Question: I have implemented CalendarView in my Android App. I have a strange issue on selection of the date. The month is showing April 2015 in the top but the toast is showing 1/3/2015? If I Scroll May 2015 the toast shows 1/4/2015. The month is always a previous month.
I am doing something like this:
'''
calendar =(CalendarView) findViewById(R.id.calendarforstart);
calendar.setShowWeekNumber(false);
calendar.setFirstDayOfWeek(2);
calendar.setOnDateChangeListener(new OnDateChangeListener()
{
@Override
public void onSelectedDayChange(CalendarView view, int year, int month, int day)
{
Toast.makeText(getApplicationContext(), day + "/" + month + "/" + year, Toast.LENGTH_LONG).show();
}
});
'''
Please check the snapshot:

Did you notice in the top it shows April 2015 but the below the toast shows 1/3/2015.. Why is this happening?
Can anybody help me fix this?
Thanks!
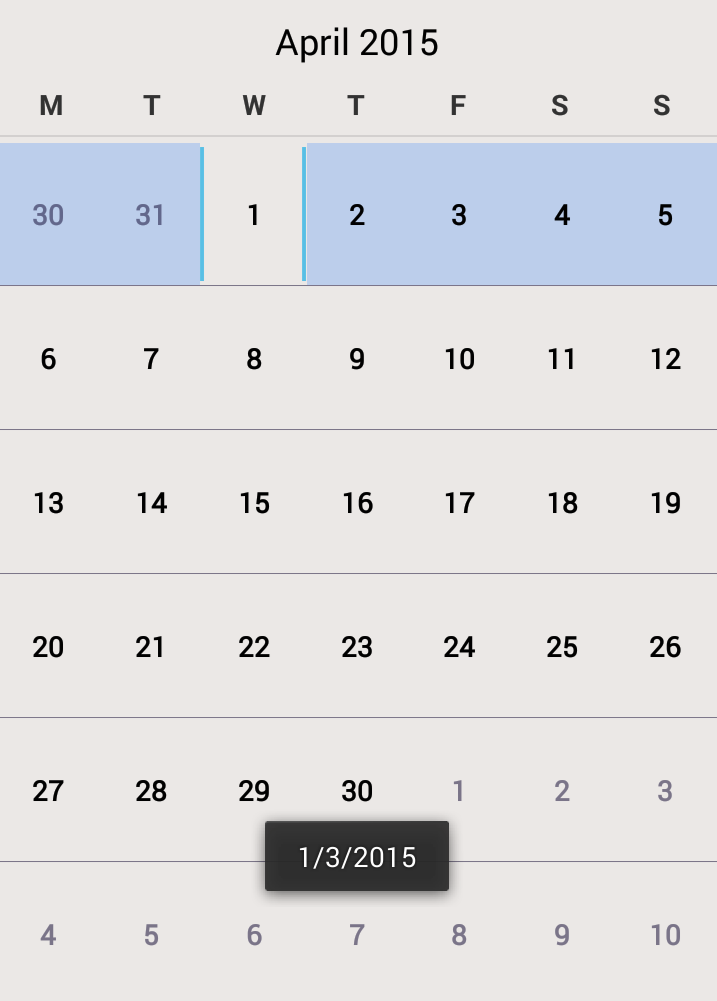
Answer: Month start with 0. so 'jan-dec' is like '0-11'
you need to change it to 'month+1'
'''
Toast.makeText(getApplicationContext(), day + "/" + (month+1) + "/" + year, Toast.LENGTH_LONG).show();
'''